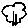
Label: tree